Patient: sex F, age 89
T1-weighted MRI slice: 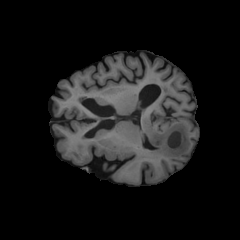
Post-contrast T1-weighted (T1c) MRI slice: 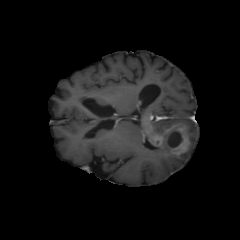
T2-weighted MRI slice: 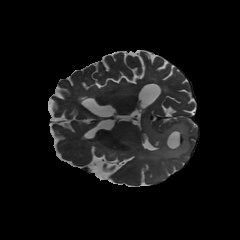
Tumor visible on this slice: yes
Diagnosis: Glioblastoma, IDH-wildtype
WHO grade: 4